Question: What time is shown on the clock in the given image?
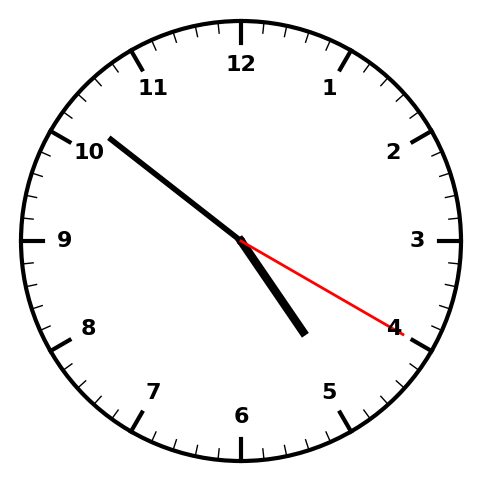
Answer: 04:51:20